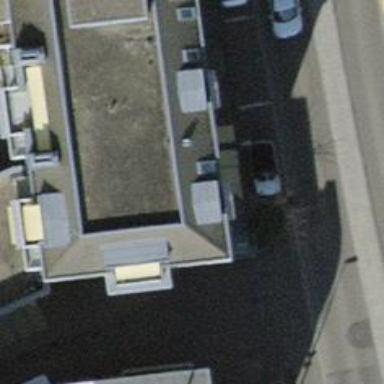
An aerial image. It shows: Government office.